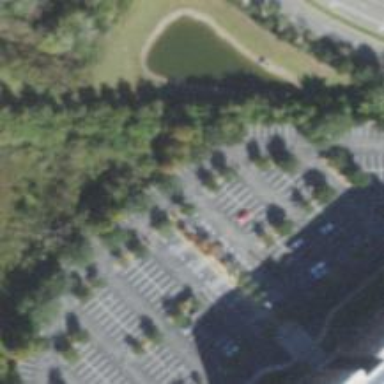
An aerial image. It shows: Parking space.